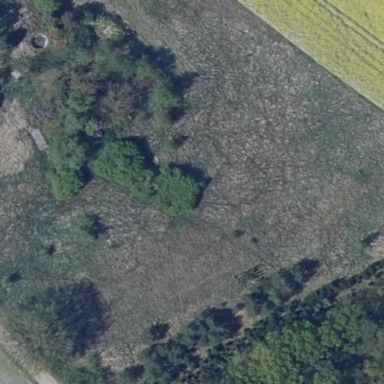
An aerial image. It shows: Area covered with grass.